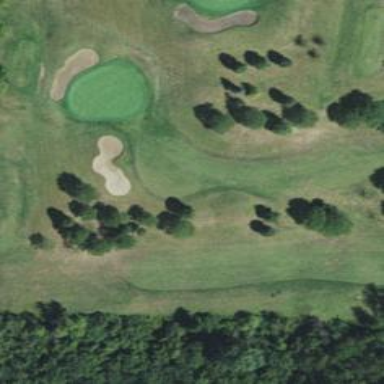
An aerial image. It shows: Golf hole.